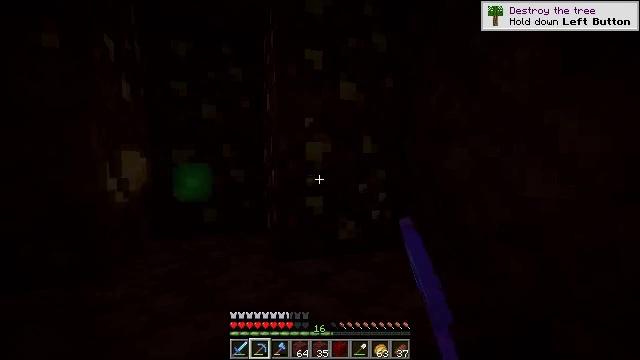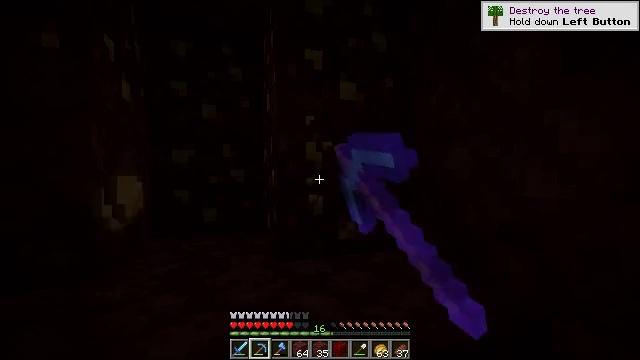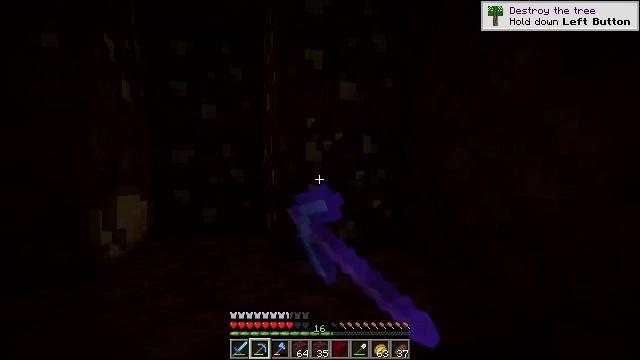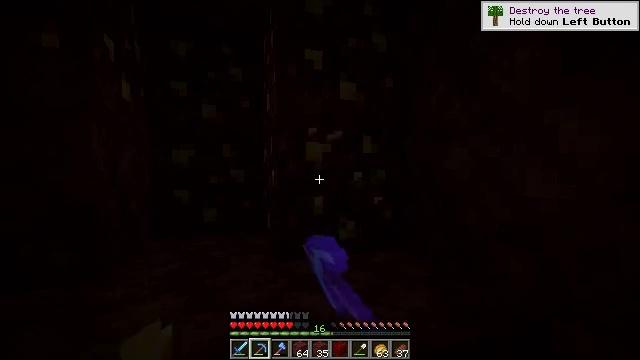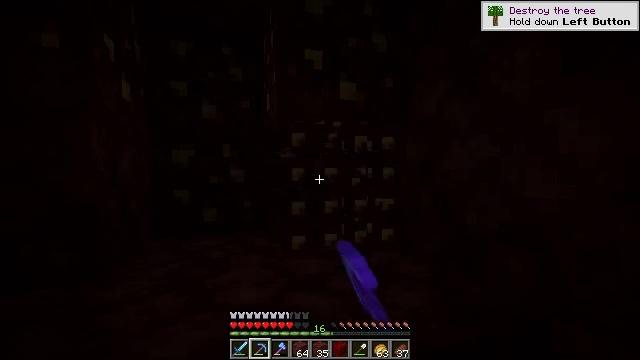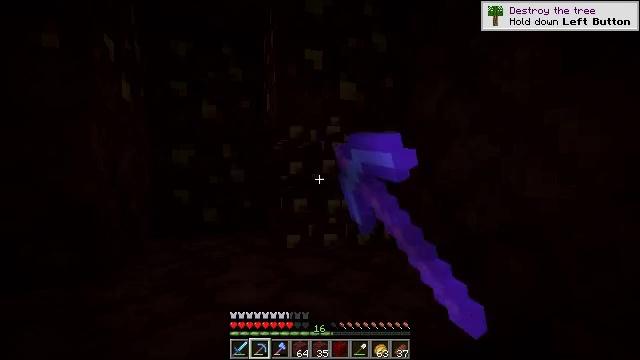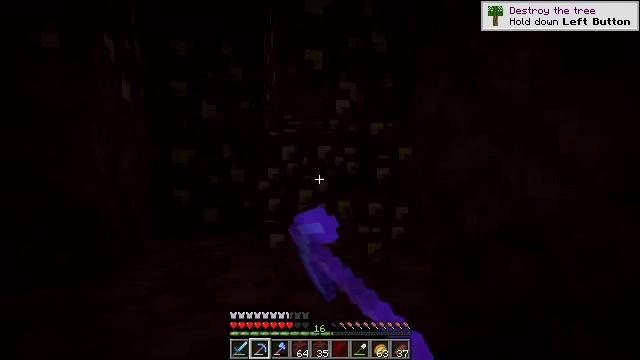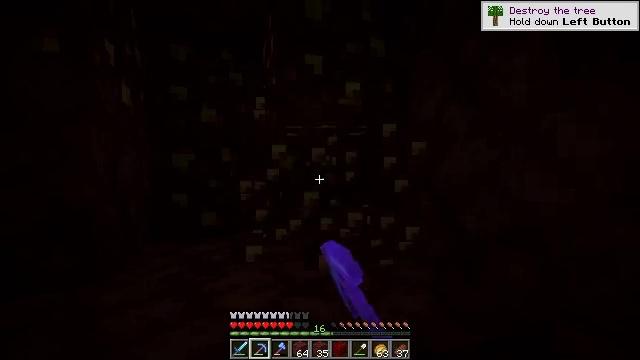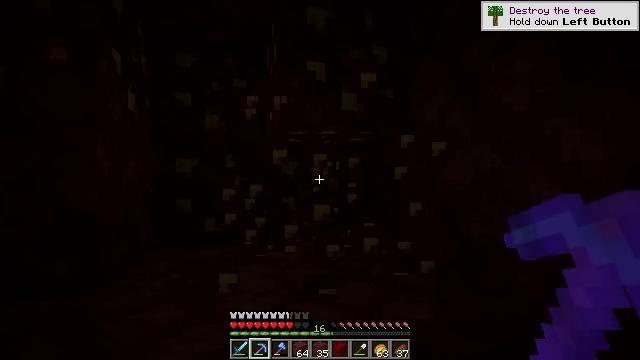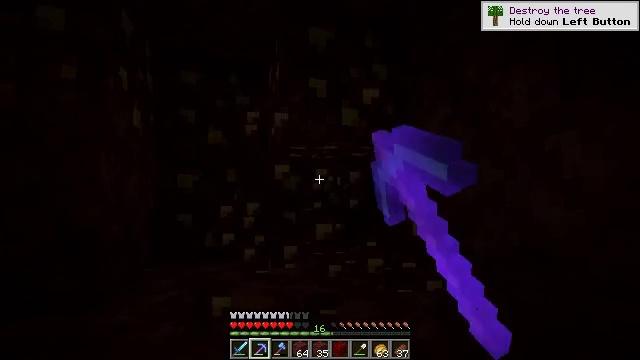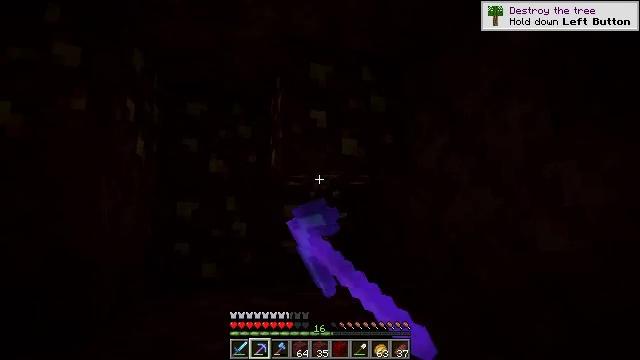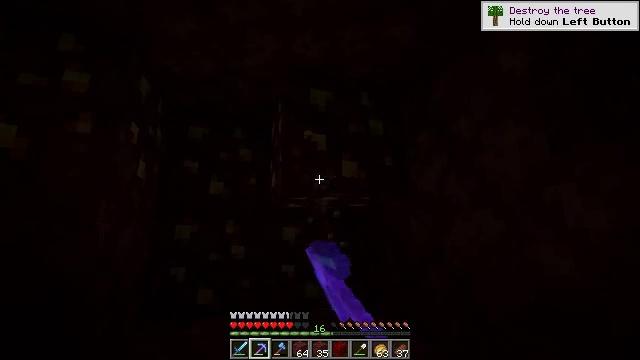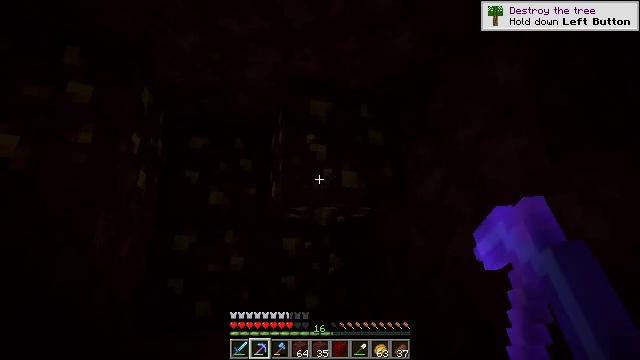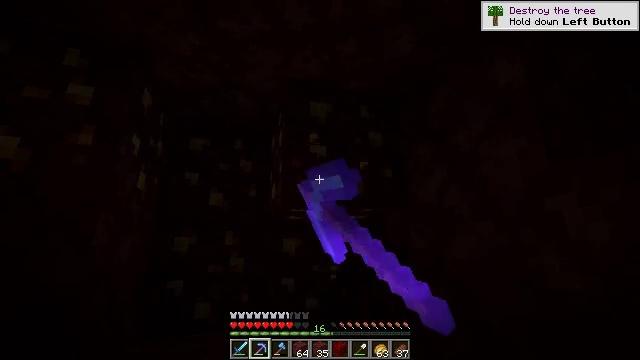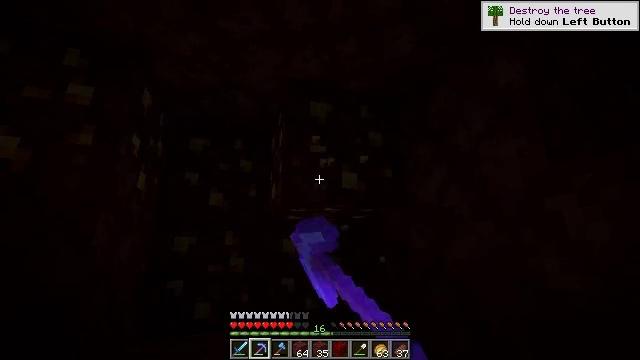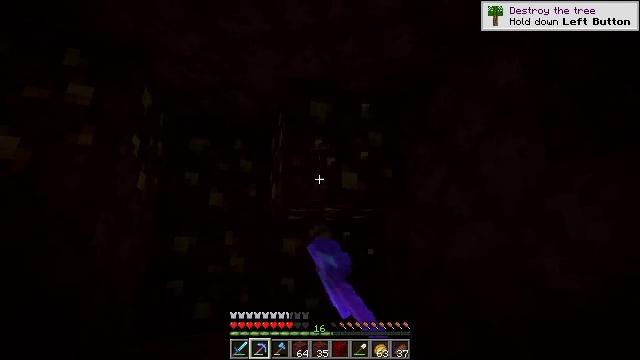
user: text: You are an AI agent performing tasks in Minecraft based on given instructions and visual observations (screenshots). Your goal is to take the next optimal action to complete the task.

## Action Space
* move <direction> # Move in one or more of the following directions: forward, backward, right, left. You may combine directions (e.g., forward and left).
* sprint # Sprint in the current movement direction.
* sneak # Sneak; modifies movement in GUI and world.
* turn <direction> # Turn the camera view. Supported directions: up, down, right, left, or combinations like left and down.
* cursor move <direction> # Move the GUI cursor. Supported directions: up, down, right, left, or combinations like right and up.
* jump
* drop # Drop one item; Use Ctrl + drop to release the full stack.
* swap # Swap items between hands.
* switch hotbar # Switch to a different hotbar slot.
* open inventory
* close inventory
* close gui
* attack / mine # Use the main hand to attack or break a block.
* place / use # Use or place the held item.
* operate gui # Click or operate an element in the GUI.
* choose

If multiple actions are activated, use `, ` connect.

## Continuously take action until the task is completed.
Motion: motion action
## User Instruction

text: Collect nether gold ore blocks.
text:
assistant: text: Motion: attack / mine
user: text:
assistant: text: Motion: attack / mine
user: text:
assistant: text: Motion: attack / mine
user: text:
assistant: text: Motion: attack / mine
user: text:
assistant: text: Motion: attack / mine
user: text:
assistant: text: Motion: attack / mine
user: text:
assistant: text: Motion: attack / mine
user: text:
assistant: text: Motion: turn up, attack / mine
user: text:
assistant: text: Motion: turn up, attack / mine
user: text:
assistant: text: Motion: turn up, attack / mine
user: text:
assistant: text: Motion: turn up, attack / mine
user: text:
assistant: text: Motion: turn up, attack / mine
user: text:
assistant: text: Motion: attack / mine
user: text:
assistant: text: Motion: attack / mine
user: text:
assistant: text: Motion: attack / mine
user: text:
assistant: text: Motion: attack / mine
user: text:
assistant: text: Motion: attack / mine
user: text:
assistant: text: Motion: attack / mine
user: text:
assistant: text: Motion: attack / mine
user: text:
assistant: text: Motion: attack / mine
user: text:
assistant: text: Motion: attack / mine
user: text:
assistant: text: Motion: attack / mine
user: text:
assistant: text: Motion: attack / mine
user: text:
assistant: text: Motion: attack / mine
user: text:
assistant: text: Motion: turn left and up, attack / mine
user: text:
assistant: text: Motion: turn left and up, attack / mine
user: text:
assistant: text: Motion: turn left and up, attack / mine
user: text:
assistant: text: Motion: turn left, attack / mine
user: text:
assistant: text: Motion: attack / mine
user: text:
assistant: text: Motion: attack / mine